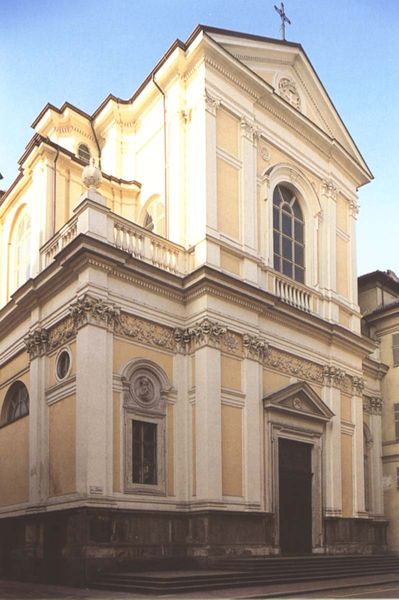
Titel: Turin, Chiesa del Carmine
Künstler: Filippo Juvarra
Standort: Turin, Chiesa del Carmine (EU - I - Piemont)
Schlagwörter: blau, himmel, weiß, gelb, fenster, pfeiler, säule, säulen, terasse, tür, dach, gebäude, haus, weg, kirche, kreis, rund, balkon, spanien, terrasse, giebel, rundbogen, treppe, treppen, dekor, ornamente, stuck, geländer, stufen, foto, eingang, kreuz, balustrade, fries, sims, rosette, kapelle, verzierungen, klassizistisch, korintisch, tympanon, etage, rotunde, butzen, gebel